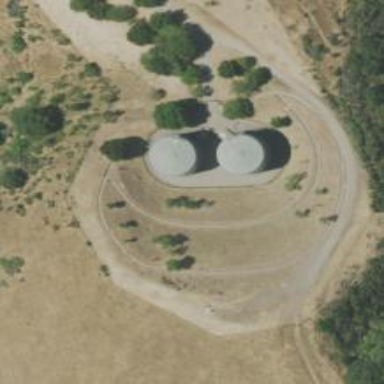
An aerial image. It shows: Storage tank with man-made structure.